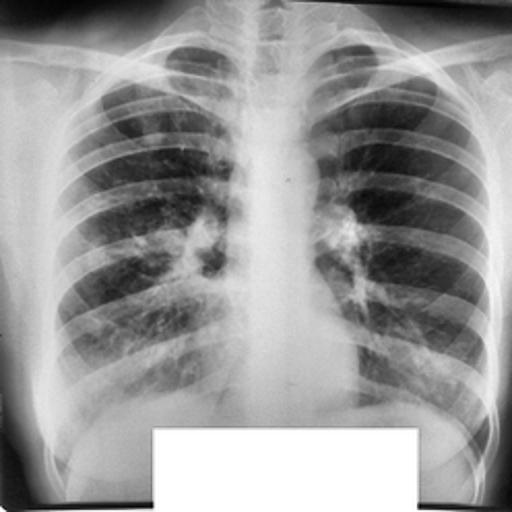
Finding: TUBERCULOSIS